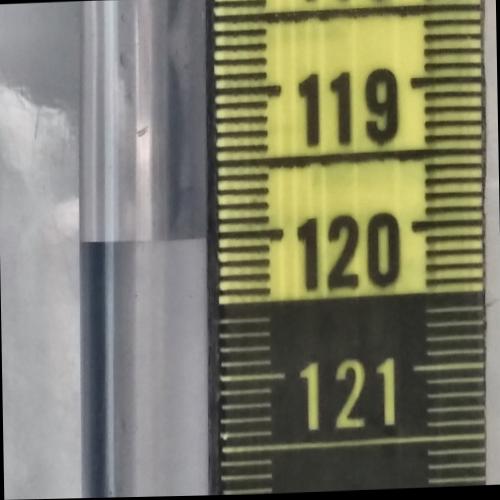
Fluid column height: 120.0 cm